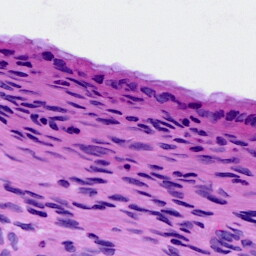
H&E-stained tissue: Cervix